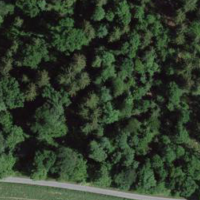
EUNIS habitat code: 44
Species observed at this site:
Prunus padus